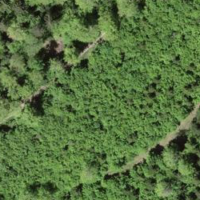
EUNIS habitat code: 41
Species observed at this site:
Cardamine heptaphylla